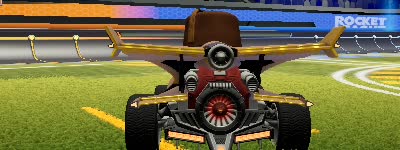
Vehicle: aftershock